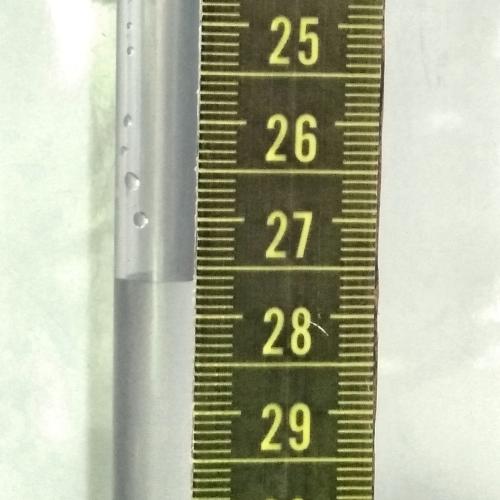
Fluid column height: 27.6 cm